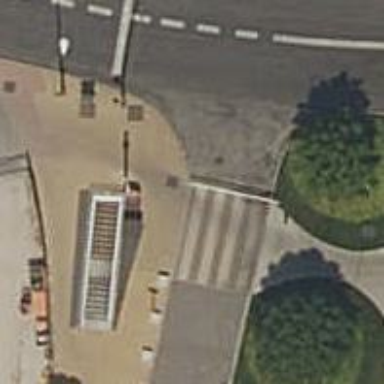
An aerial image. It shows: Kerb barrier.